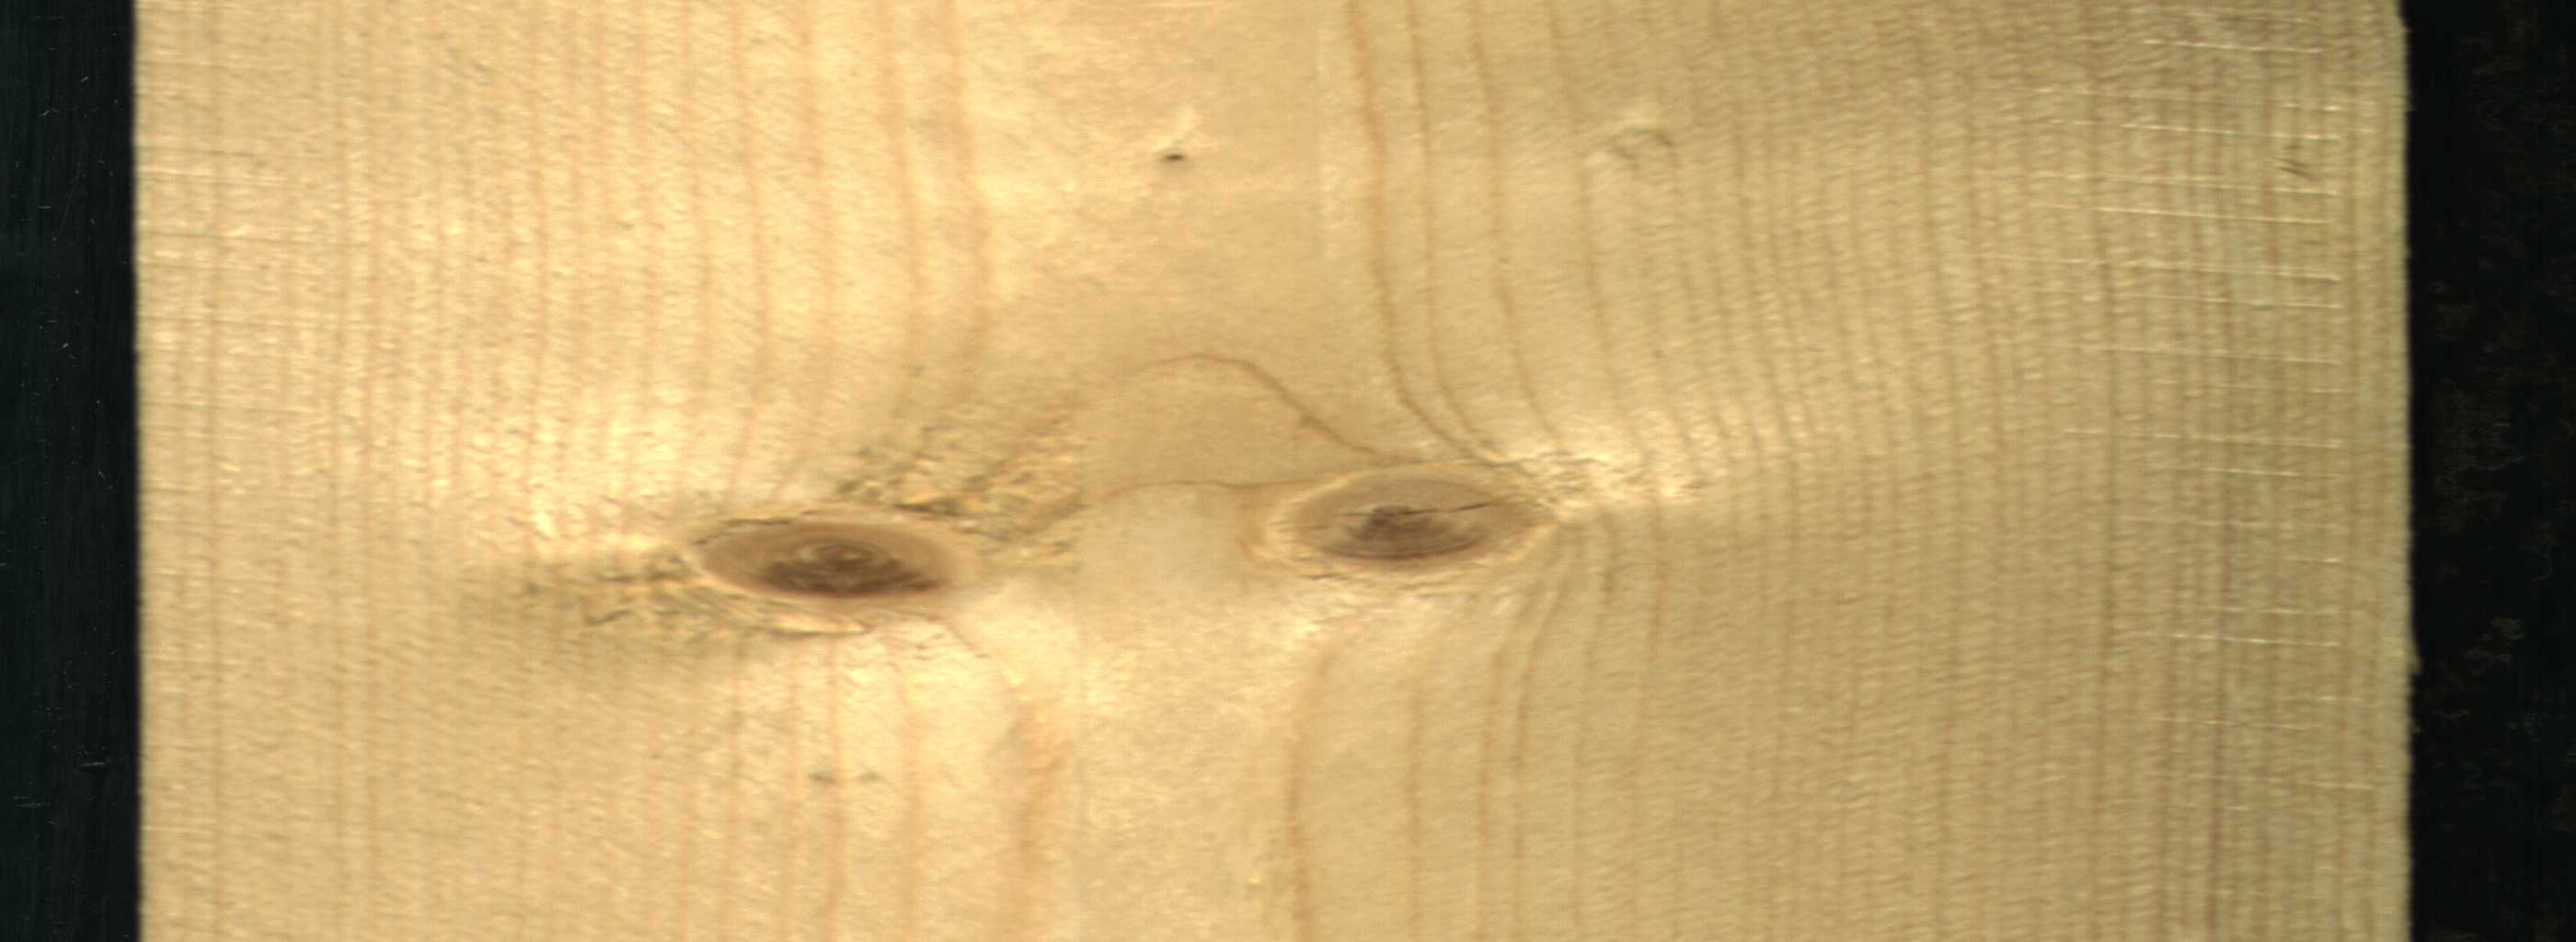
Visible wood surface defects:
Live_Knot
Live_Knot